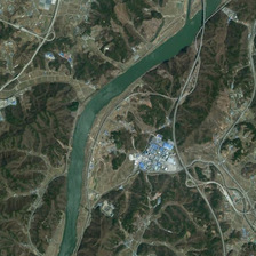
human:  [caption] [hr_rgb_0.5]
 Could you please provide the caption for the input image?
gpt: the river crosses the village by motorways.

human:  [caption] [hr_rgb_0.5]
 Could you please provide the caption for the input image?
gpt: The river is across the rolling country with a motorway.

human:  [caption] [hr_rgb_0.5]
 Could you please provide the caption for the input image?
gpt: several houses sit near the bank of this green river .

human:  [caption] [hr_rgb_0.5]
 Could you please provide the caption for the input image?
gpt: The river has a road across the rolling countryside.

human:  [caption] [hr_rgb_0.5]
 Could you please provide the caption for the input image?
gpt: several houses sit near the bank of this green river .